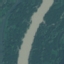
Land use / land cover: River